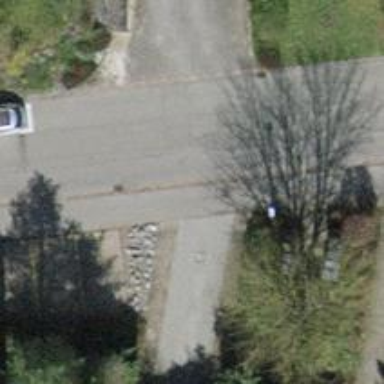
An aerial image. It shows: Smooth asphalt road in residential area.